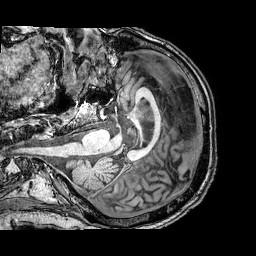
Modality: T1w
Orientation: axial
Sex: male
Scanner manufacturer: philips
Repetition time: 0.008218 s
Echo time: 0.0038 s